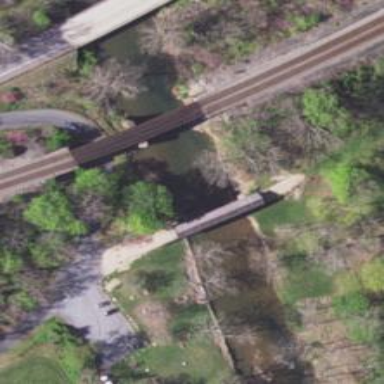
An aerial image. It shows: Footway on bridge.